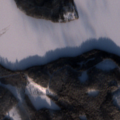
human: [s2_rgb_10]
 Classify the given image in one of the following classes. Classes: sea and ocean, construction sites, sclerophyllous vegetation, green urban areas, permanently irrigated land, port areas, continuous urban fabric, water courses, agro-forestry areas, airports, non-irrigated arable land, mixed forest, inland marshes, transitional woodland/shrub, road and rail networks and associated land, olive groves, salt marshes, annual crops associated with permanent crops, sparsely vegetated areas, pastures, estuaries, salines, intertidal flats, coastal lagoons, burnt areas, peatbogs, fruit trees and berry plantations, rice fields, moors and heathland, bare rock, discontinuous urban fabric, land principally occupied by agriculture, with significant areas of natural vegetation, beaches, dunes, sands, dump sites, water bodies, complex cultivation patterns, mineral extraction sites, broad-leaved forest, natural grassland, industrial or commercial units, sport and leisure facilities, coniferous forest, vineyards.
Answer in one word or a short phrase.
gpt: coniferous forest, mixed forest, water bodies